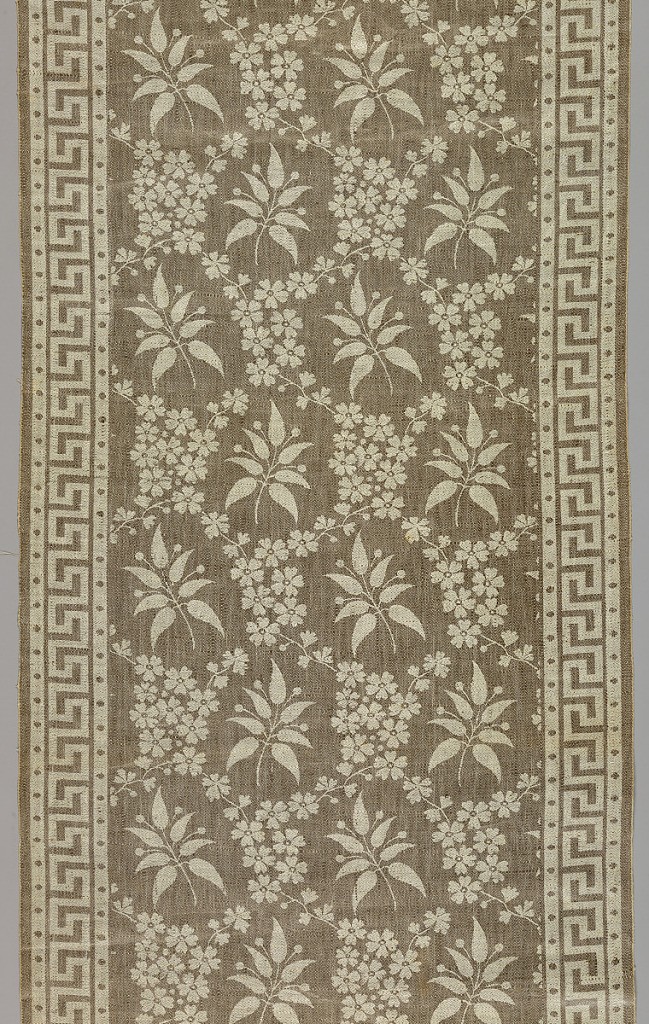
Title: Fragment
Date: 19th century
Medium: Technique: Jacquard woven. 4&1 satin damask. Weft float face interruption, 1. Warp float face interruption, 2.
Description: Length of damask used to protect carpeting on stairs during summer. Pattern of offset leaves with berries framed by flowers forming a lattice. This pattern fills the central section. Border on both sides, mirror images of each other, with simple fret and dotted guards. Brown warp and ivory weft.